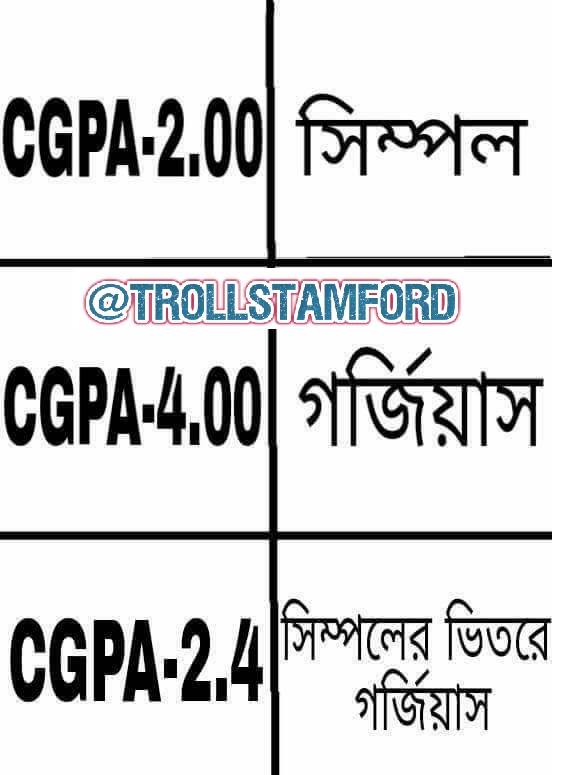
Caption: CGPA-2.00  সিম্পল    CGPA- 4.00  গর্জিয়াস    CGPA- 2.4  সিম্পলের ভিতরে গর্জিয়াস
Label: non-hate